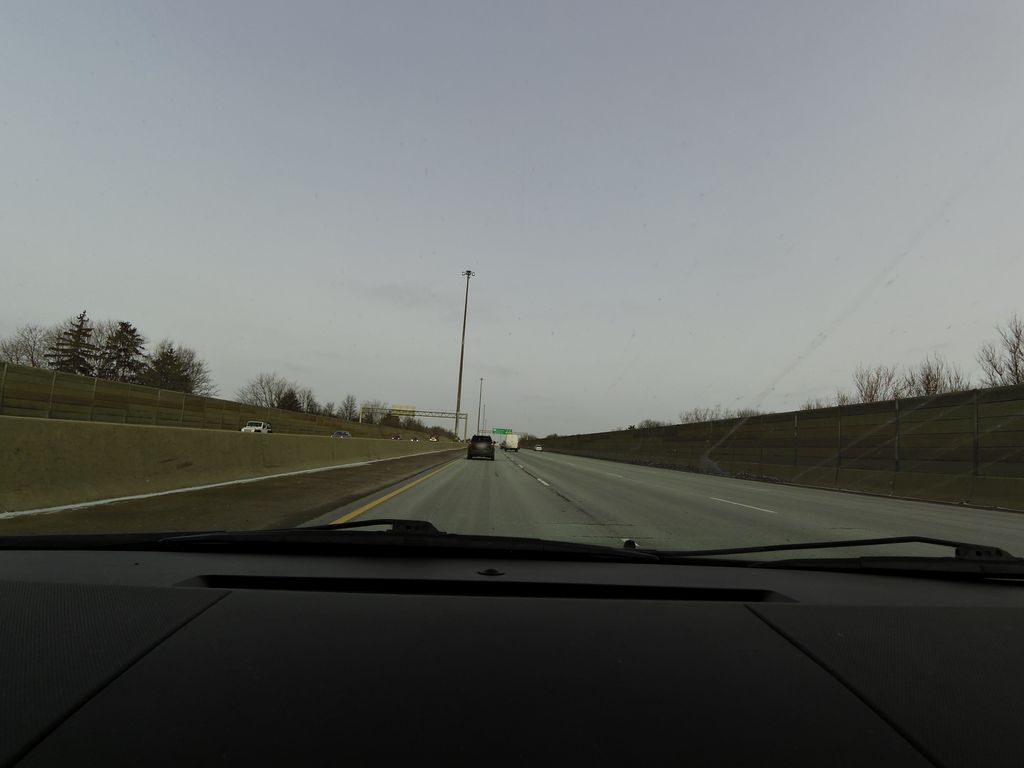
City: kitchener-waterloo